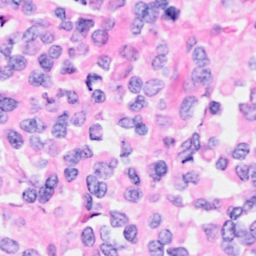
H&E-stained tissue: Breast